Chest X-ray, AP view. Patient: 25 years old, sex M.
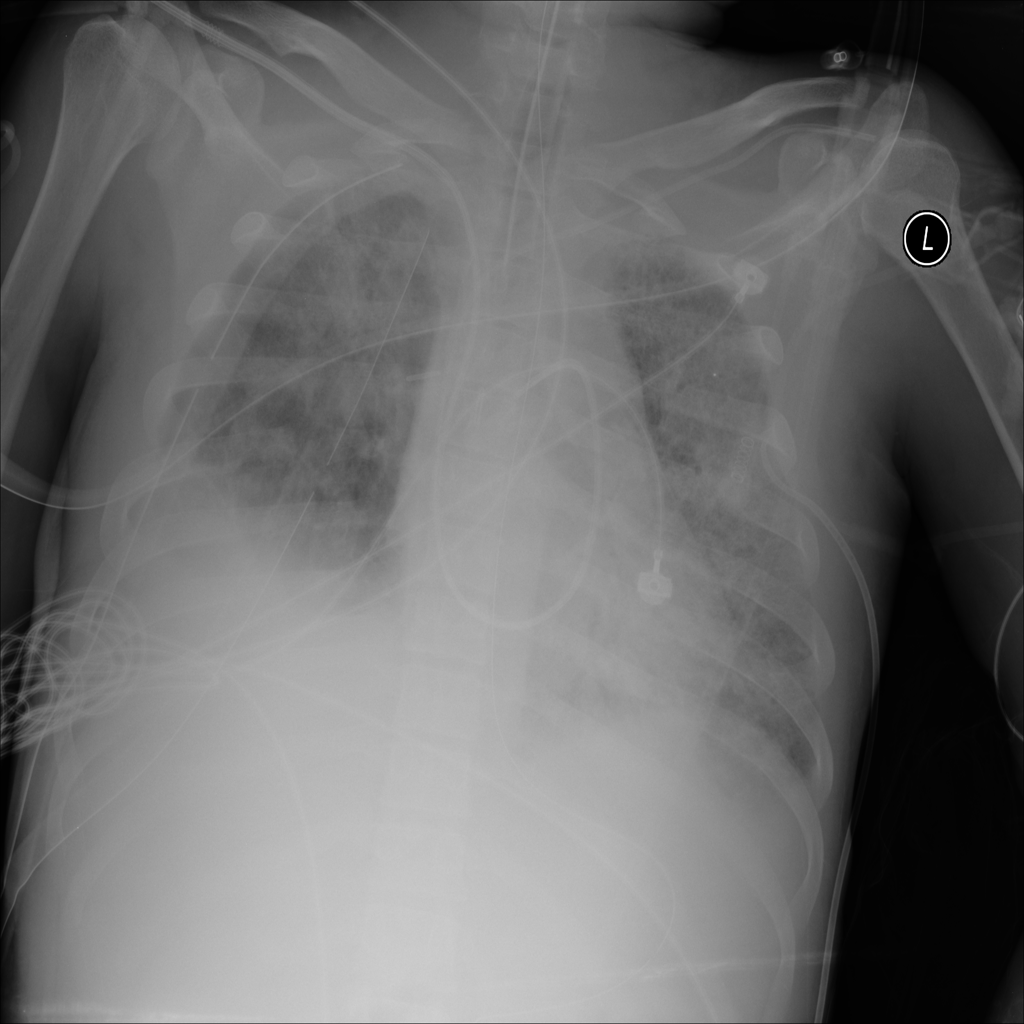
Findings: No Finding